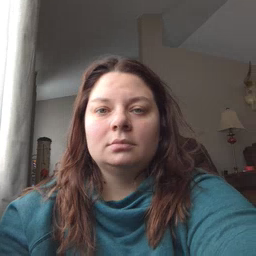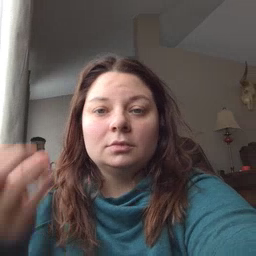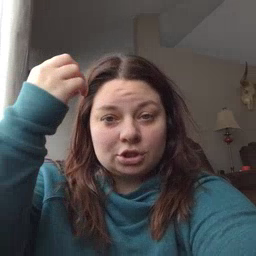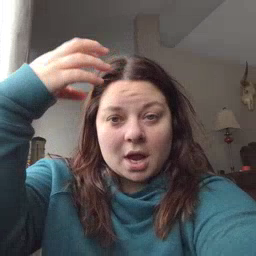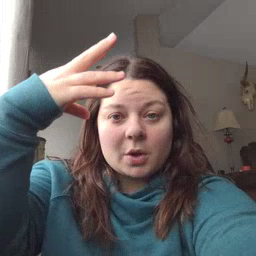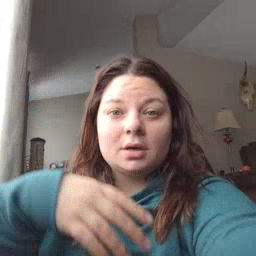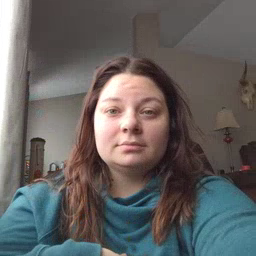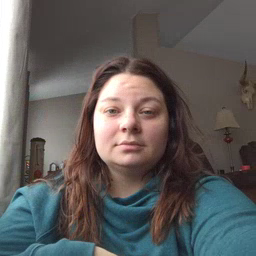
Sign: shower